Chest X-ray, PA view. Patient: 45 years old, sex M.
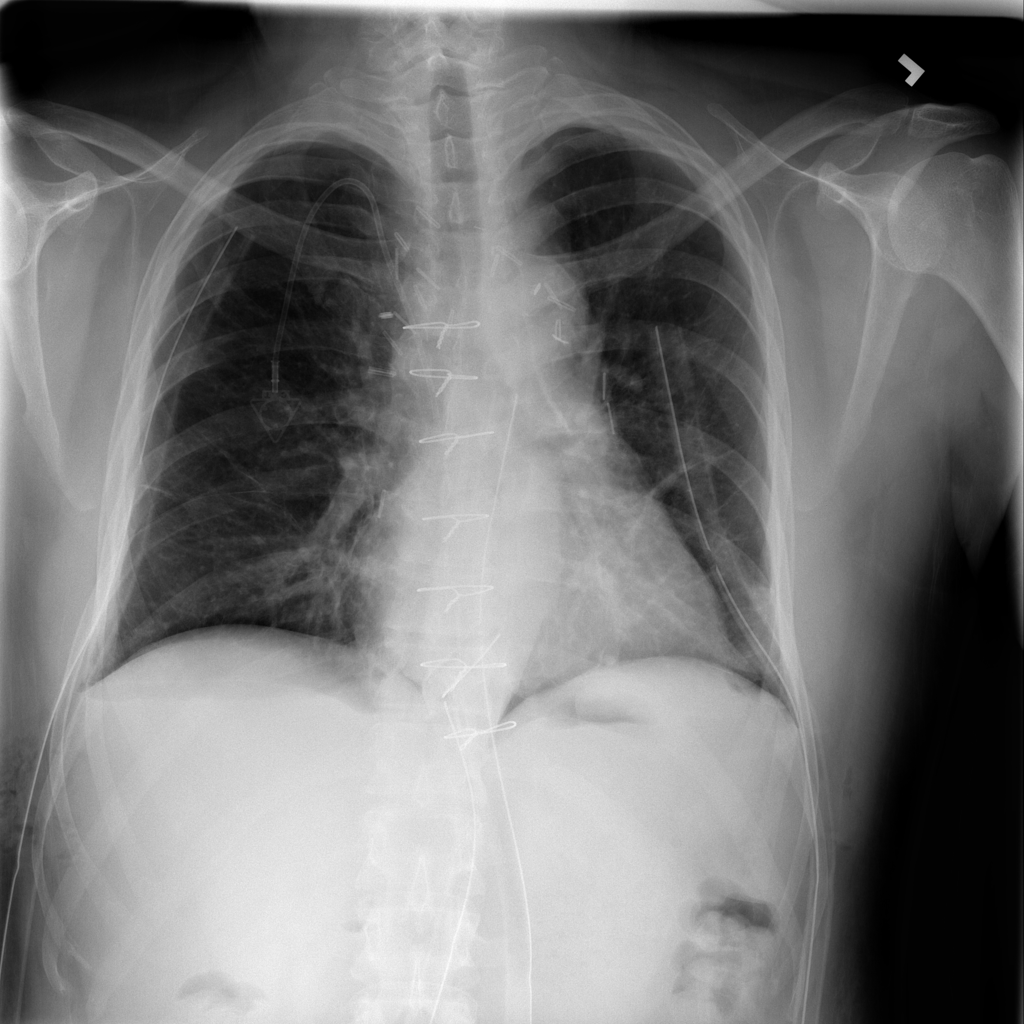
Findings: No Finding